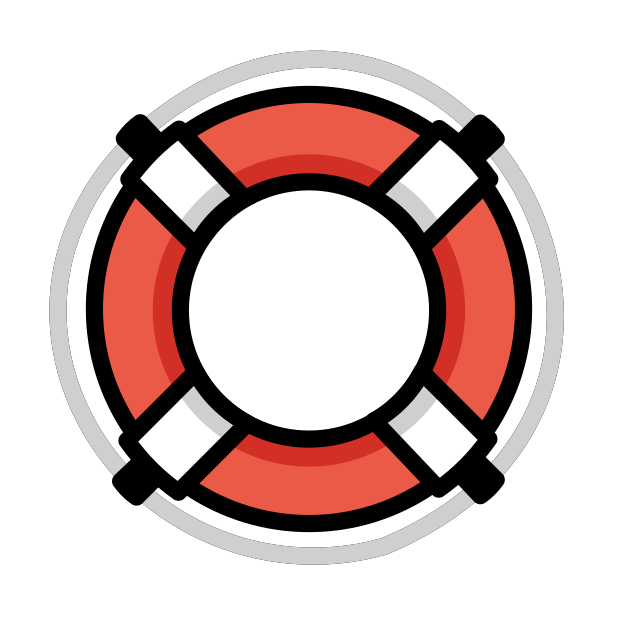
Emoji: 🛟
Name: ring buoy
Unicode: 0x1f6df